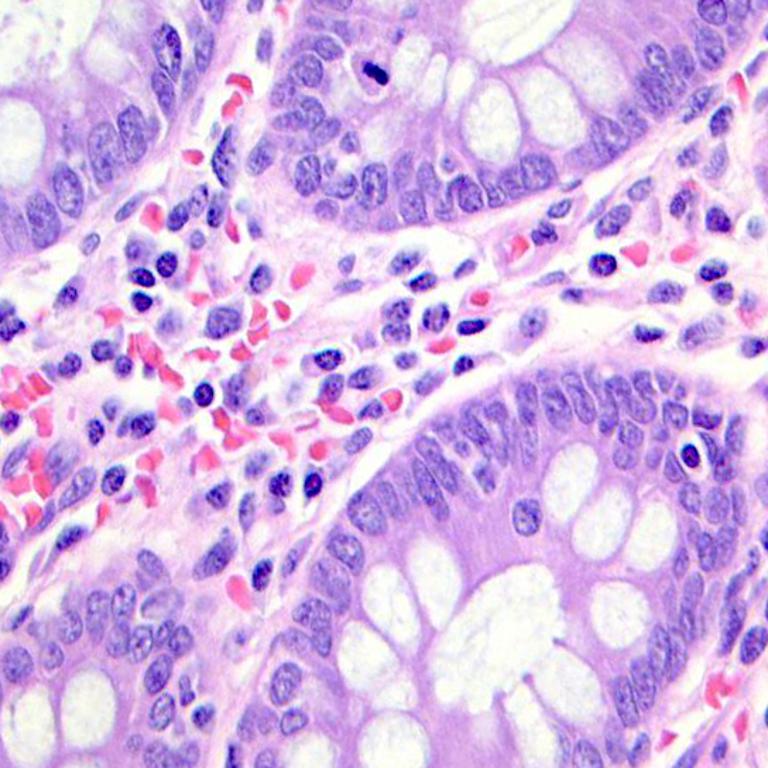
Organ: colon
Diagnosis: benign